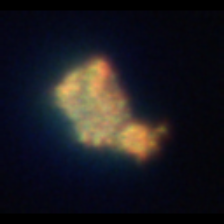
Taxon: Ciliates
Group: Other